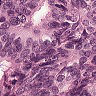
Metastatic tissue present: yes